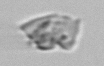
Label: detritus_transparent